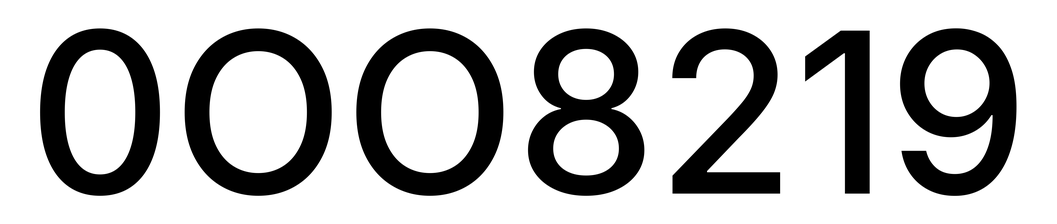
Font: Inter_Medium